Question: I know this is repeated question. But I am not able to fix my problem even after going through all the posts. I am trying to debug the php on net beans. But it does not stop on first line or not even on break point. Below is the configuration I am using.
'''
[xdebug]
zend_extension="g:/php/ext/php_xdebug-2.0.4-5.2.8-nts.dll"
xdebug.remote_enable = 1
xdebug.remote_handler = "dbgp"
xdebug.remote_host = "localhost"
xdebug.remote_port="9002"
xdebug.remote_mode=req
xdebug.idekey="netbeans-xdebug"
'''
I also set the 9002 port in netbeans. It keeps on waiting to connect to xdebug and when I click on finish debugger session, it gives me below error.

I tried all possible solutions. But could not resolve the issue.
Please help me to fix this. I am trying for last 3 days. :( :(
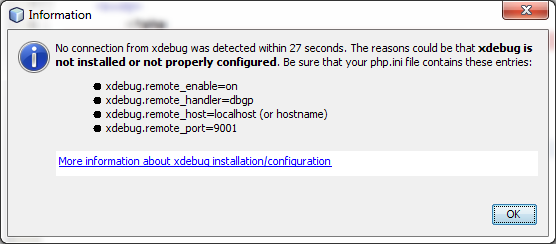
Answer: If you're using Zend Server, you need to make sure you load xDebug before zend extension manager.
'''
extension_dir="C:\Program Files (x86)\Zend\ZendServer\lib\phpext"
zend_extension="C:\Program Files (x86)\Zend\ZendServer\lib\phpext\php_xdebug.dll"
xdebug.remote_enable=1
xdebug.remote_handler=dbgp
xdebug.remote_mode=req
xdebug.remote_host=127.0.0.1
xdebug.remote_port=9000
zend_extension="C:\Program Files (x86)\Zend\ZendServer\lib\ZendExtensionManager.dll"
'''